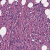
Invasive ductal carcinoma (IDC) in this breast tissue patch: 1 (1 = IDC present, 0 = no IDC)